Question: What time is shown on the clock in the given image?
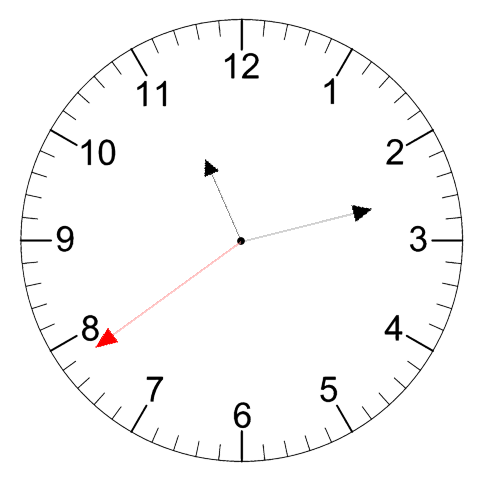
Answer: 11:12:39